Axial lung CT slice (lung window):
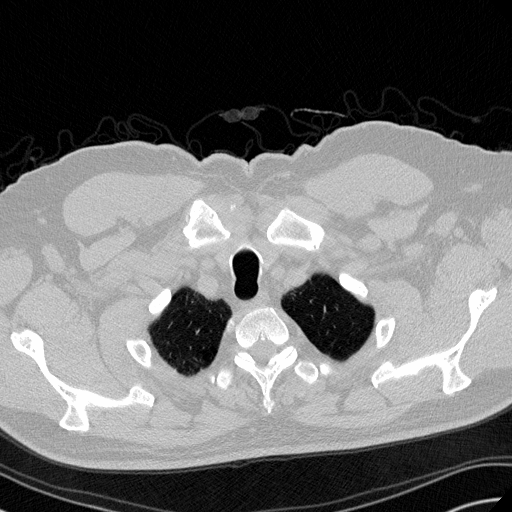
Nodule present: no